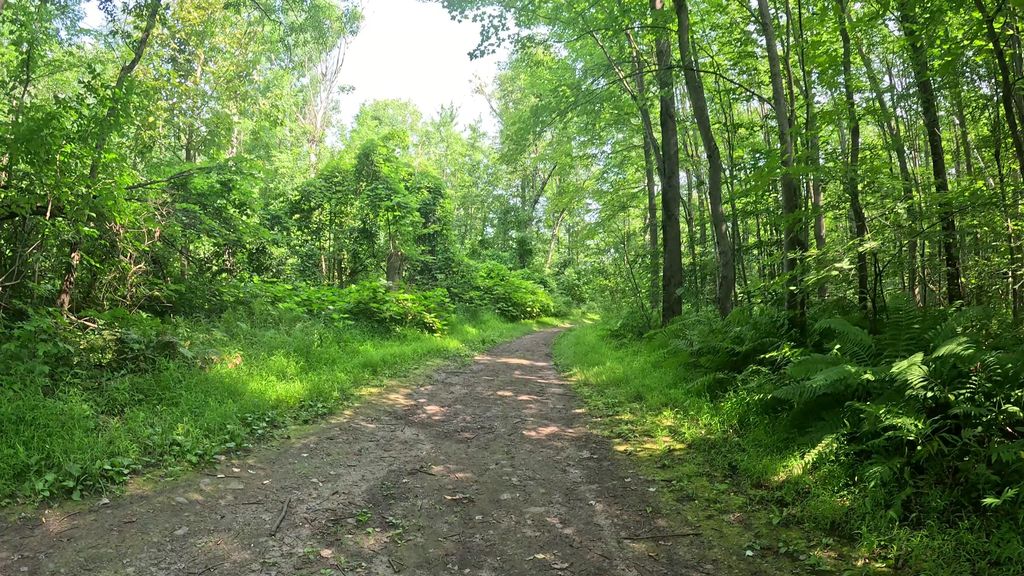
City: ottawa-gatineau